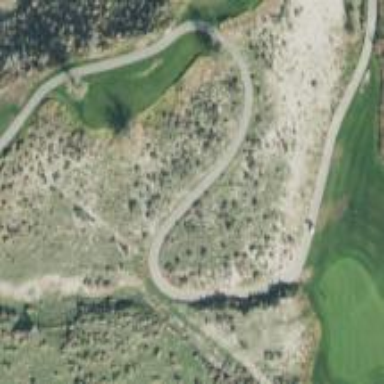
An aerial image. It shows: Service road designated as golf cart path.